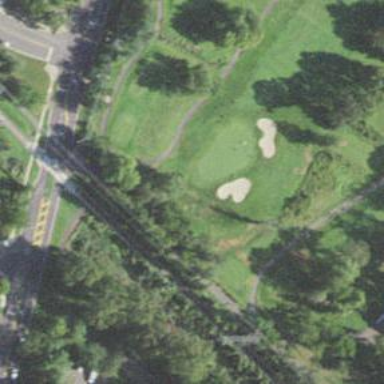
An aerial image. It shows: Service road designated as golf cart path.